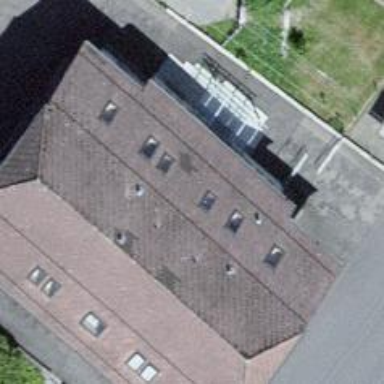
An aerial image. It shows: School building.